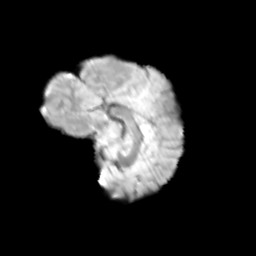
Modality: T2w
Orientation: sagittal
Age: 12
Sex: male
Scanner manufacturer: siemens
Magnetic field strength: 3 T
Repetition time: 3.8 s
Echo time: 0.07 s